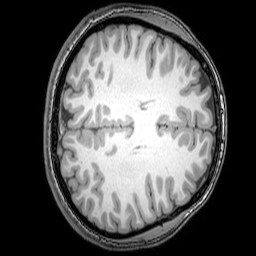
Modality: T1w
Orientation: axial
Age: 20
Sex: female
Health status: healthy
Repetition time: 0.081 s
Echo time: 0.037 s